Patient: sex M, age 74
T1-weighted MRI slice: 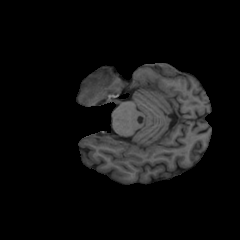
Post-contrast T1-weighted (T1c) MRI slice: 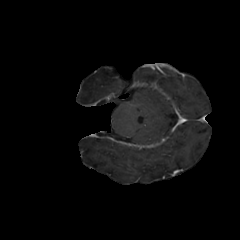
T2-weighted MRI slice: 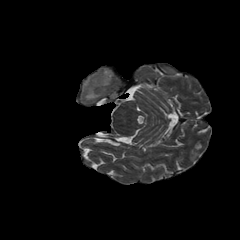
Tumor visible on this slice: yes
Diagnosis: Glioblastoma, IDH-wildtype
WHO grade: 4